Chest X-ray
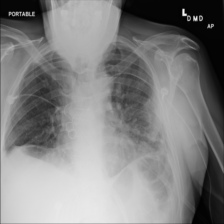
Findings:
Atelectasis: negative
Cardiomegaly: negative
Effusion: negative
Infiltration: negative
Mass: negative
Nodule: negative
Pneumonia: negative
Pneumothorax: negative
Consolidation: negative
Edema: negative
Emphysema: negative
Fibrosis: negative
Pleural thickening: negative
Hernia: negative